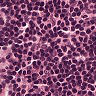
Metastatic tissue present: no